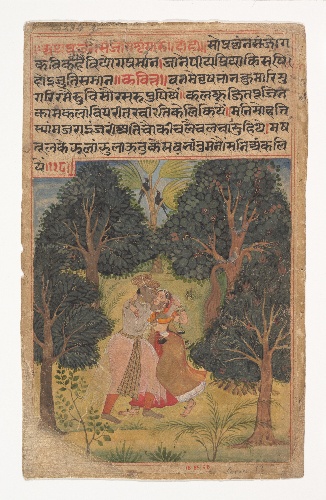
Date: ca. 1610
Object type: Folio
Classification: Paintings
Medium: Ink, opaque watercolor, and gold on paper
Culture: India (Rajasthan, Amber)
Dimensions: Image: 8 1/2 × 5 1/8 in. (21.6 × 13 cm)
Sheet: 9 1/8 × 5 5/8 in. (23.2 × 14.3 cm)
Department: Asian Art
Credit line: Rogers Fund, 1918
Accession year: 1918
Repository: Metropolitan Museum of Art, New York, NY
Tags: Radha|Birds|Trees|Krishna